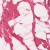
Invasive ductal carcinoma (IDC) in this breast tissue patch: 0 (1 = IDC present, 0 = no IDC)